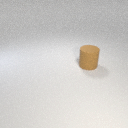
large brown rubber cylinder